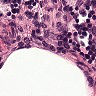
Metastatic tissue present: no